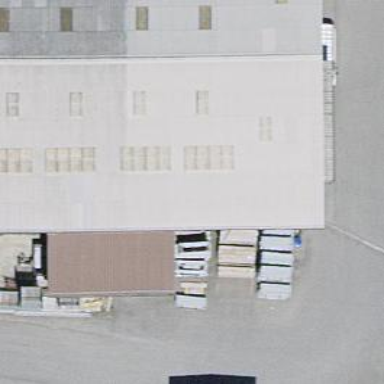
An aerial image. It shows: Industrial building.